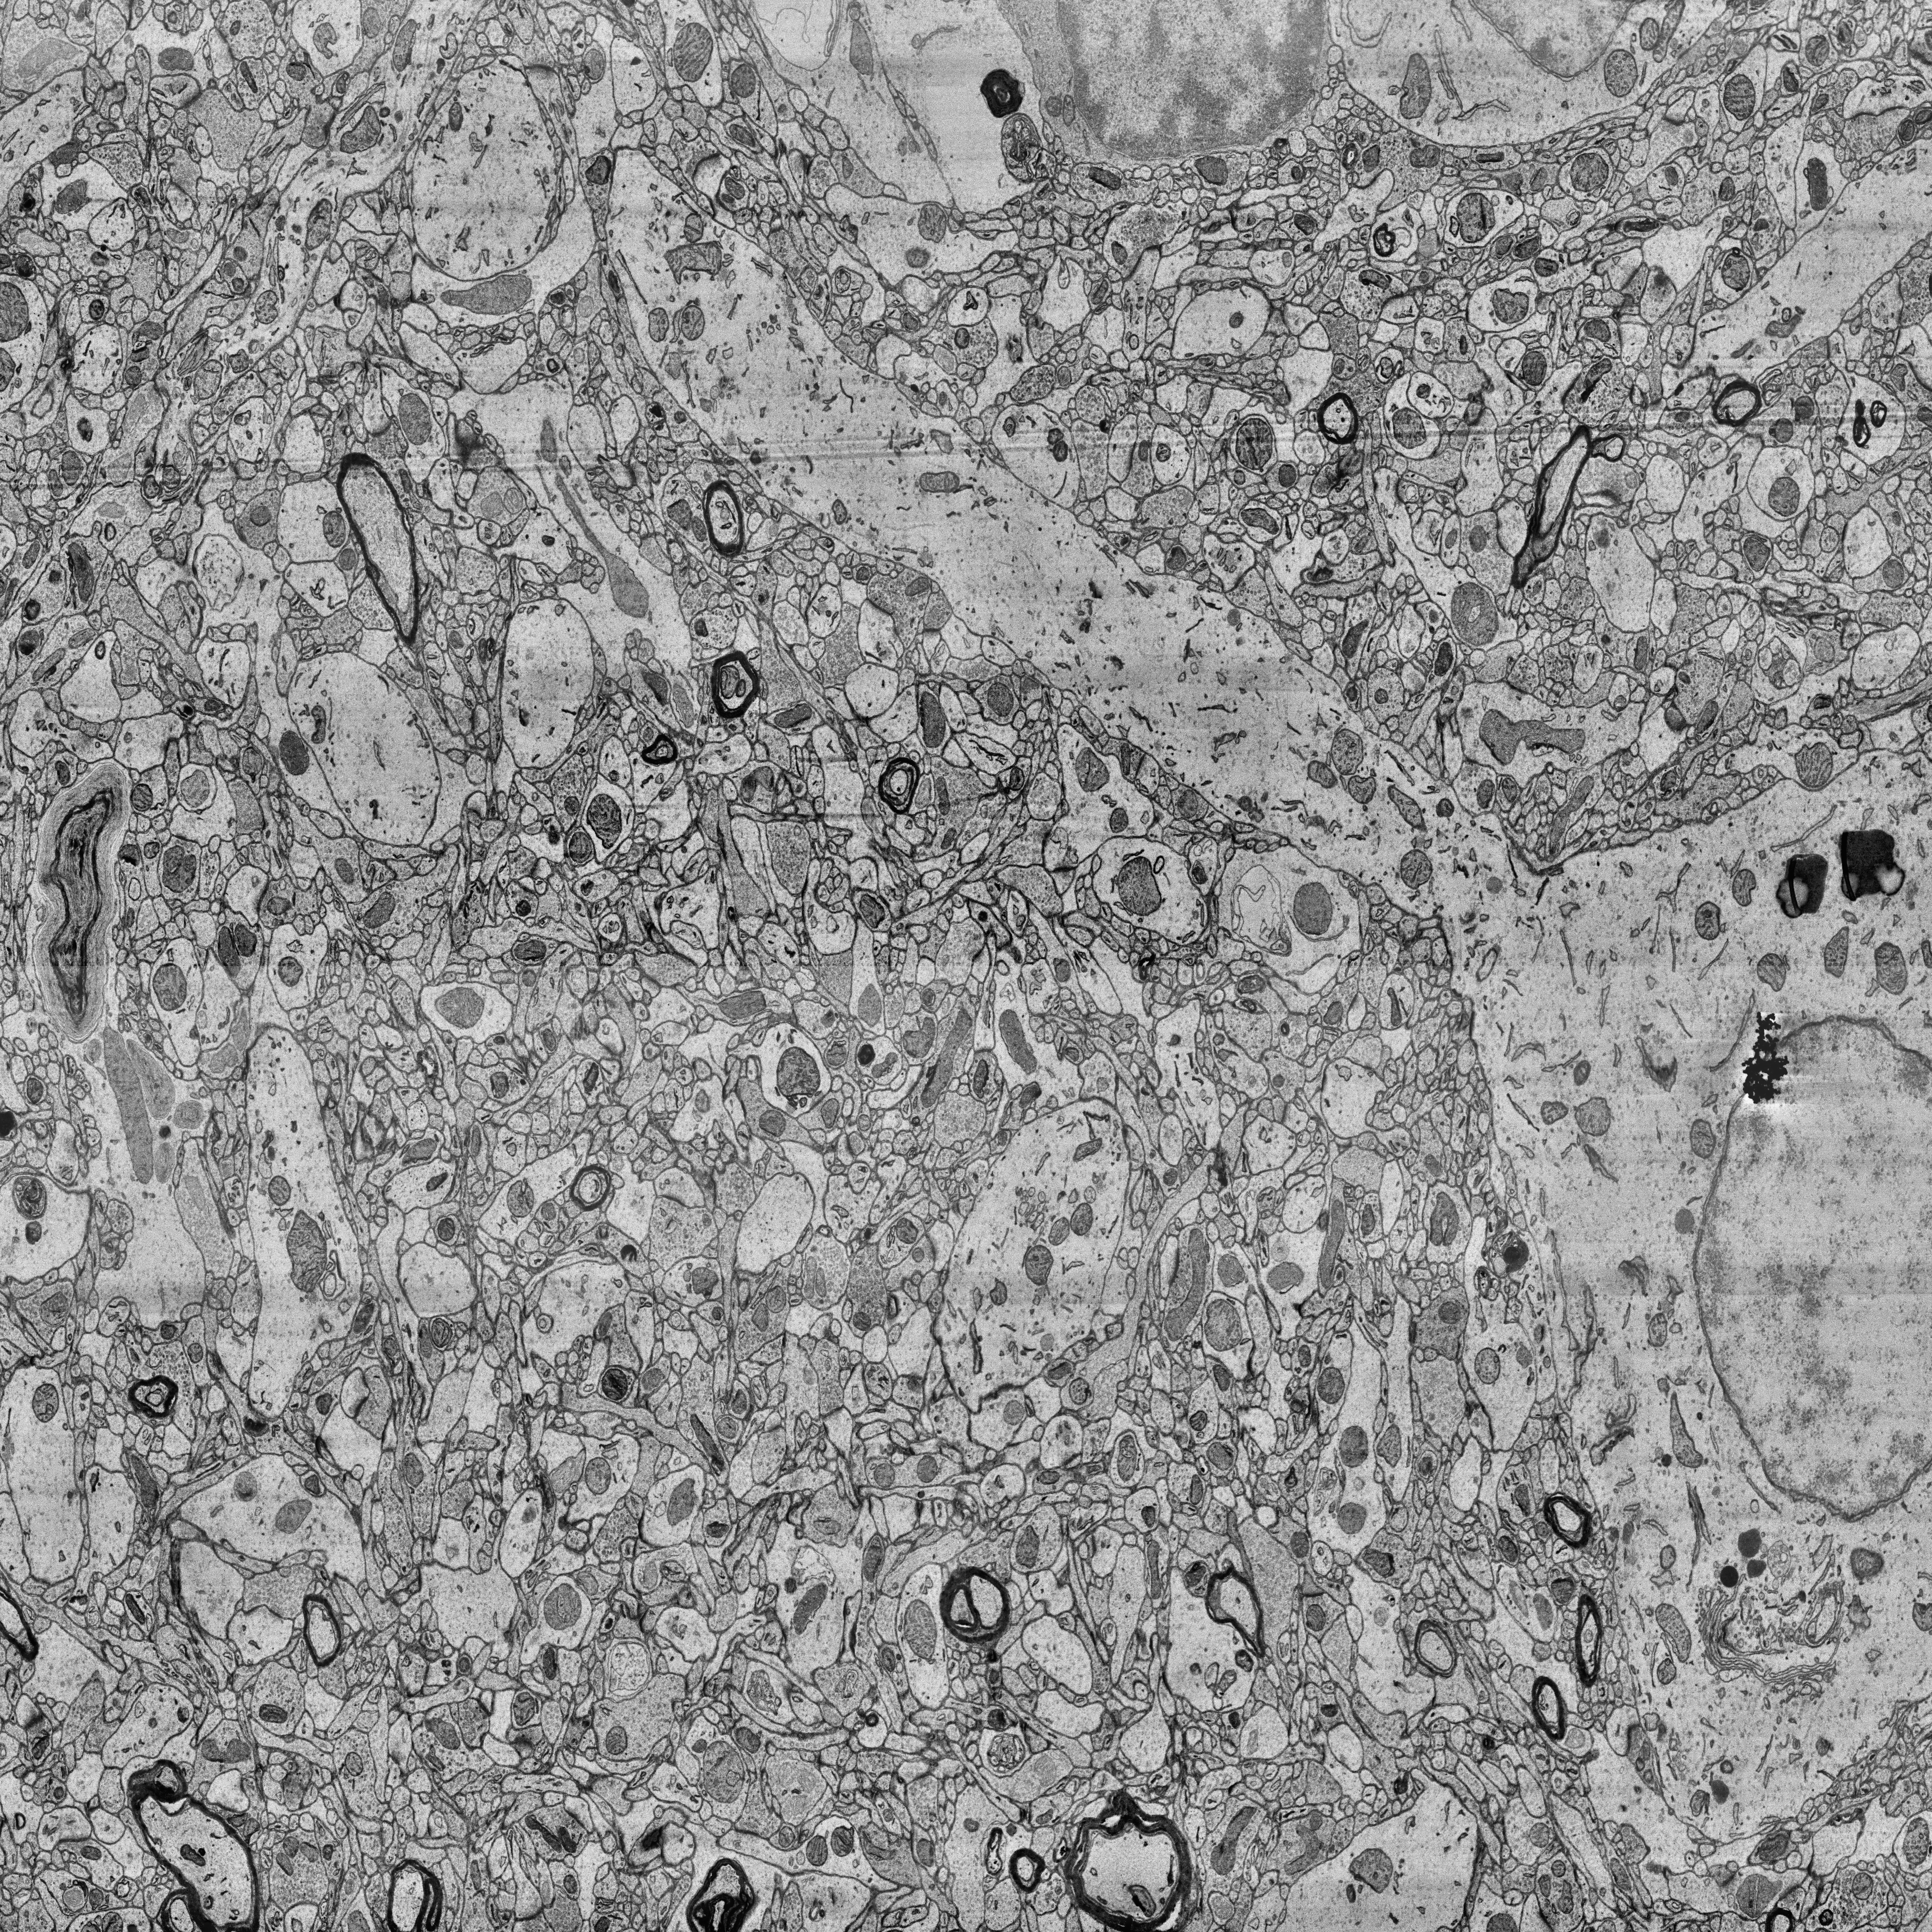
Electron microscopy slice of human cortex tissue
Slice depth (z): 232
Mitochondria instances in slice: 493